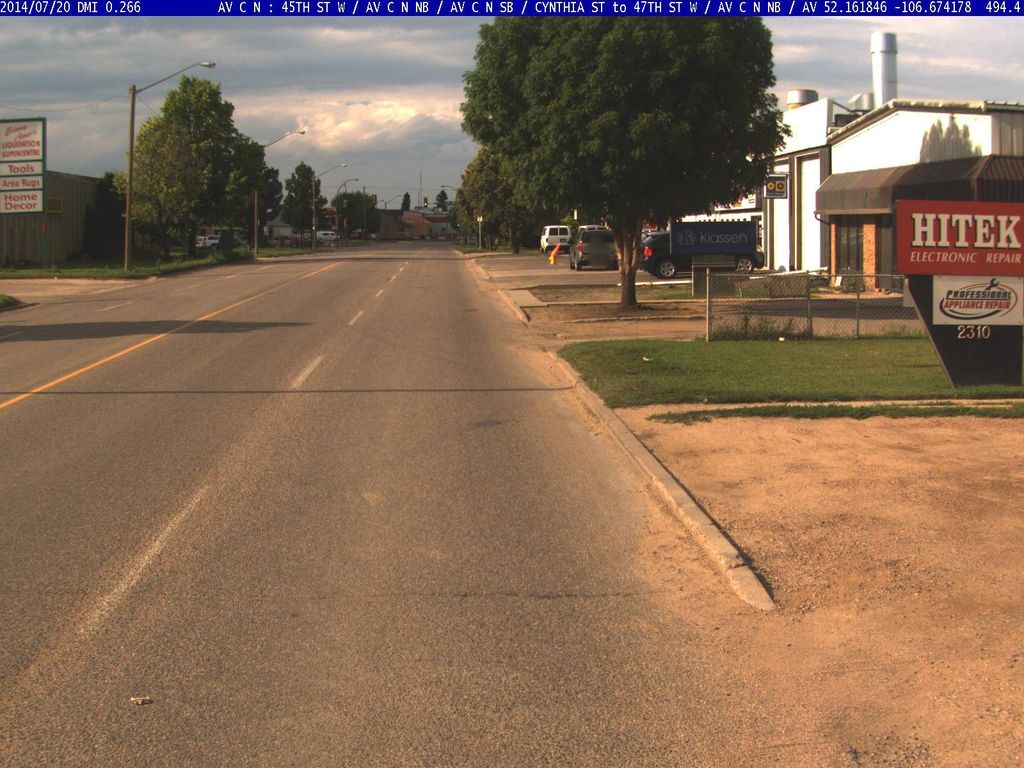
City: saskatoon